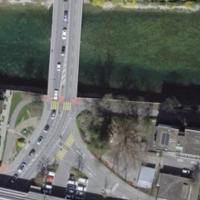
EUNIS habitat code: 54
Species observed at this site:
Salvia pratensis